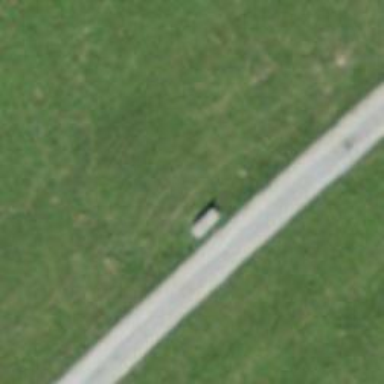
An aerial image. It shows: Bench.